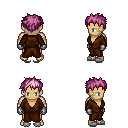
a pixel art fantasy rpg character, male body template, human, tanned skin, brown robe, magenta pants, pink bedhead hairstyle, metal gloves, white slippers, four views (front, back, left, right), 2x2 character sprite sheet, small pixel art, hard edges, no anti-aliasing